Question: opcode caching talk.I have WAMP server 2.1 running PHP 5.3.3.I'm using apache benchmark to test the improvement APC adds when applied to my php scripts.
'''
ab -n 10 -c 5 http://localhost/mysite/index/index/
'''
I installed <URL> with the following settings in php.ini:
'''
extension= c:\wampin\php\php5.3.3\ext\php_apc_316_php53_vc6.dll
apc.enabled=1
apc.stat=0
apc.optimization=9
apc.shm_size=30
apc.max_file_size=2
'''
this is what I get:

I need to comment out the extension line to have this test run properly
Why?
<URL> Apc settings
thanks
Luca
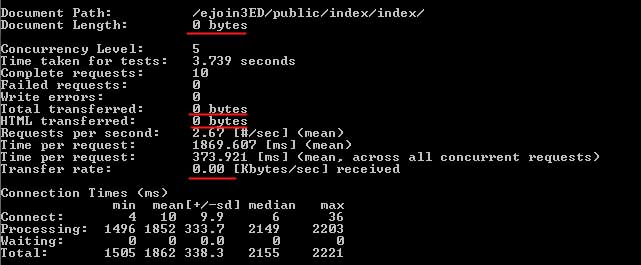
Answer: Try 'apc.max_file_size = 2M'. Otherwise max filesize would be 2 bytes.